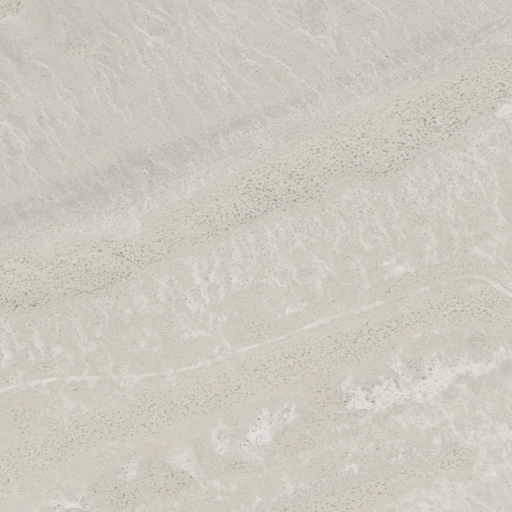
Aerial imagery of gap in Utah named Silver Island Pass containing only shrub